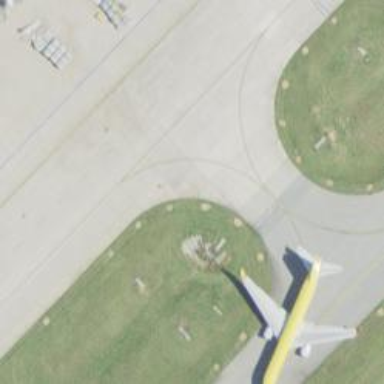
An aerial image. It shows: Image of taxiway at airport.